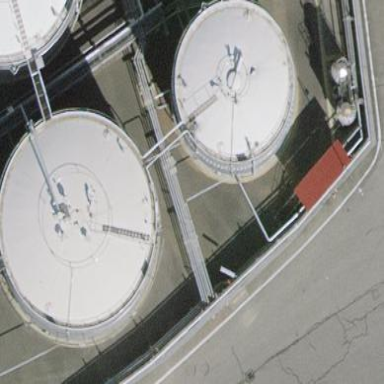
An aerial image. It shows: Storage tank building.